Question: I have a PostgreSQL database made up of the OSM map data for London. I imported this data using osm2psql. I would like to:
- - - -
The python code below seems to achieve this but with one problem. It only seems to be accessing as small section of the overall database.
'''
import psycopg2
conn = psycopg2.connect("dbname=db user=username")
maincur = conn.cursor()
readcur = conn.cursor()
writecur = conn.cursor()
maincur.execute("DROP TABLE lines_red")
maincur.execute("CREATE TABLE lines_red (osm_id bigint, name text, way geometry, value float);")
maincur.execute("SELECT osm_id, ST_NPOINTS(way) FROM planet_osm_line")
for record in maincur:
pointlist = []
for i in range(0,record[1]):
readcur.execute("SELECT ST_ASTEXT(ST_POINTN(way, %s+1)) FROM planet_osm_line WHERE osm_id=%s;",(i,record[0]))
output = readcur.fetchone()
pointlist.append(output[0])
for i in range(0,record[1]-1):
if pointlist[i+1] != None:
value = 0.5
writecur.execute("INSERT INTO lines_red (name, way, value) VALUES ('testname', ST_Makeline(%s, %s), %s);", (pointlist[i],pointlist[i+1],value))
conn.commit()
maincur.close()
readcur.close()
writecur.close()
conn.close()
'''
To illustrate the image below shows the full planet_osm_line table shown in grey and the result of the query shown in red. The red lines should cover the entire map as the code should traverse the full planet_osm_line table. I am using tilemill to display the results.

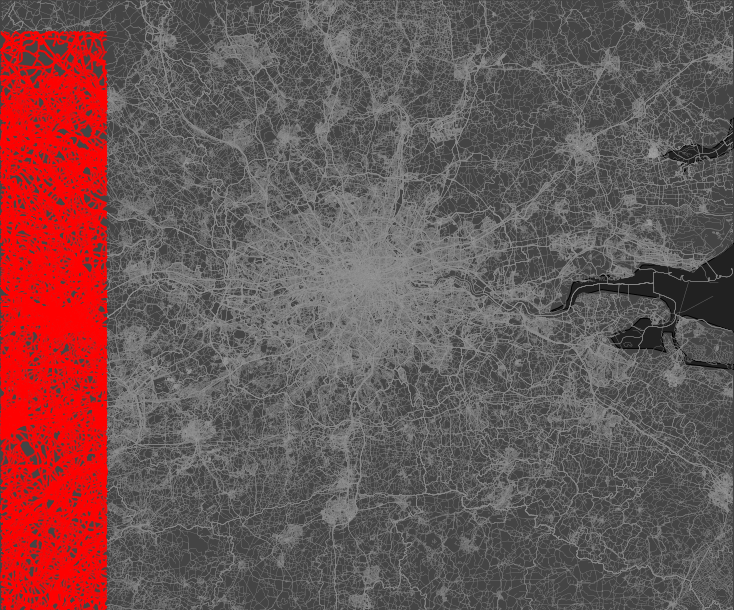
Answer: The problem in this case was with my use of TileMill.
When a new layer is created the default setting for its extent is to pre-calculate based on the database table used as input. This means that the layer will only ever be the size of the dataset with which it was initially created.
In this case I had iterated over a subset of my data as a test of my code and the extents were calculated based on the results. When I iterated over the whole data set the code iterated over the entire database but only displayed the results within the previously calculated constraints.
The solution is to create a new layer or set the extents setting in the layer to 'dynamic' rather than 'pre-calculate'